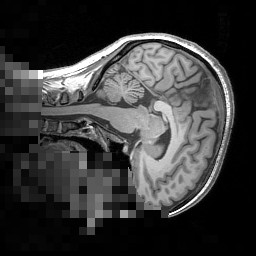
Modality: T1w
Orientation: sagittal
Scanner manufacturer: siemens
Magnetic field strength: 3 T
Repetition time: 1.5 s
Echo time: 0.00291 s